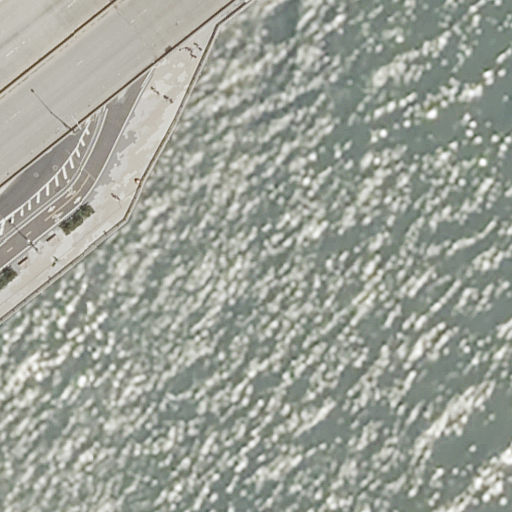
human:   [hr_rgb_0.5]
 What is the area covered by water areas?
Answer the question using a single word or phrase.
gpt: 8756m2

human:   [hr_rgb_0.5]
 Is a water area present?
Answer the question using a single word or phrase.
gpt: yes

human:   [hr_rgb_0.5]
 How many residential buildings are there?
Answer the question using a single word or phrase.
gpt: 0

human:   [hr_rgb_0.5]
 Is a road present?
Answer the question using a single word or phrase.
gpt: yes

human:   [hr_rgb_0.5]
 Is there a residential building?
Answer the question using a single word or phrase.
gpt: no

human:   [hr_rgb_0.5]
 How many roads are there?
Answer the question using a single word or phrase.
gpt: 10

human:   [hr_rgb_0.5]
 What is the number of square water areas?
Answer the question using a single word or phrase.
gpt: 0

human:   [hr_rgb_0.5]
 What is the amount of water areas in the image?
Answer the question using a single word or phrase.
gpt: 1

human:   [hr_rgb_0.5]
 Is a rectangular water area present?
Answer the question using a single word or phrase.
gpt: no

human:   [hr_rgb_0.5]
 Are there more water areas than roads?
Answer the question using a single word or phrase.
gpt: no

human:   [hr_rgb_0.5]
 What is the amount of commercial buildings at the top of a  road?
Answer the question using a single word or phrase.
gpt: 0

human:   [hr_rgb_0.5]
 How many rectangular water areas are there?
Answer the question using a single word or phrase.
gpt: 0

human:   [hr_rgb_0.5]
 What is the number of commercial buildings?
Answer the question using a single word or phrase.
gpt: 0

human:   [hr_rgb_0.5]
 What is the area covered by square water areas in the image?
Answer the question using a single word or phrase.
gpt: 0m2

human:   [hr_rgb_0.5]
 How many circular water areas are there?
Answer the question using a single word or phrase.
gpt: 0

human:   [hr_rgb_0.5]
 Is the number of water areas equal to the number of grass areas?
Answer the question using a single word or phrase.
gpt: no

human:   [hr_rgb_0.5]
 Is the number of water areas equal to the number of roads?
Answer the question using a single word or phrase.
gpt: no

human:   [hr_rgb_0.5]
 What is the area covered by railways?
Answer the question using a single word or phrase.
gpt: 0m2

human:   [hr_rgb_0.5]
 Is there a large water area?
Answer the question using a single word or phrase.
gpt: yes

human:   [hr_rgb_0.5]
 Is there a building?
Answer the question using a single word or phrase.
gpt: no

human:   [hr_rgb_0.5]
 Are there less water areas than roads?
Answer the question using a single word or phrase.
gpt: yes

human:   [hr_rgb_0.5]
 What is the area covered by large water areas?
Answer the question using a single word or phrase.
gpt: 8756m2

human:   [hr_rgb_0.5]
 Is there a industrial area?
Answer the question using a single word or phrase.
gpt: no

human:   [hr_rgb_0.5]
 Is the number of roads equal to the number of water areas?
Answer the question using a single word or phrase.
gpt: no

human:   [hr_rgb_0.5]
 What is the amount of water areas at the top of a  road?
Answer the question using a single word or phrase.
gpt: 0

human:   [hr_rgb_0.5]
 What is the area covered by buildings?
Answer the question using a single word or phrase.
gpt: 0m2

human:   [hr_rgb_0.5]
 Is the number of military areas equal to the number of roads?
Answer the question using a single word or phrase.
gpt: no

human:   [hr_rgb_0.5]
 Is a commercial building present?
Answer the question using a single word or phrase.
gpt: no

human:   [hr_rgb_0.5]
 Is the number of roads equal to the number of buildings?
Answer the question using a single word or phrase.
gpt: no

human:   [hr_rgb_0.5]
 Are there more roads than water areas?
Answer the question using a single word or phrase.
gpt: yes

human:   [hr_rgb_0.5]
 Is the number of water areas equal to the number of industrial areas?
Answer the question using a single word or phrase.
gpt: no

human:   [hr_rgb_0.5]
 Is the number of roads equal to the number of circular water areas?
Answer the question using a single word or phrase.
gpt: no

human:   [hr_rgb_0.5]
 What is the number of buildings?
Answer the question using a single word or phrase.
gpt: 0

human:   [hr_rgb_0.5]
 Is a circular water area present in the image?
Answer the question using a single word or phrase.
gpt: no

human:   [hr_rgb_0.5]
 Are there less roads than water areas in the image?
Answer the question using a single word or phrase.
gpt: no

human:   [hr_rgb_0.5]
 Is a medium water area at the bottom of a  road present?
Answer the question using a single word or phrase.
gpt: no

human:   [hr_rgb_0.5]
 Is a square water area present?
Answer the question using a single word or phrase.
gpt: no

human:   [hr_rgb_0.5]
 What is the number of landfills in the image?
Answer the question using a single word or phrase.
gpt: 0

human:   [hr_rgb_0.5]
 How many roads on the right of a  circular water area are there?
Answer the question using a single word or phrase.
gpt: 0

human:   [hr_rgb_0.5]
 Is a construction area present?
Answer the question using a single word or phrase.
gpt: no

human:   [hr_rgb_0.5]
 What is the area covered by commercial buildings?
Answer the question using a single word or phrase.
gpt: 0m2

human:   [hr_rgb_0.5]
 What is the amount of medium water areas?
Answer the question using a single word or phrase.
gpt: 0

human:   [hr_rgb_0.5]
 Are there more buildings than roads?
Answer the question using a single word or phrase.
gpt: no

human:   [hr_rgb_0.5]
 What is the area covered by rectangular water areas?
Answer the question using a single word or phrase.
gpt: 0m2

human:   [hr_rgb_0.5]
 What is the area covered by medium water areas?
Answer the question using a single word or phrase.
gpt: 0m2

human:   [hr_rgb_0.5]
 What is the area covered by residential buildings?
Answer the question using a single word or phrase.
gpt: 0m2

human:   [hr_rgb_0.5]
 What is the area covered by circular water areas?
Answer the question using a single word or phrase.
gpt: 0m2

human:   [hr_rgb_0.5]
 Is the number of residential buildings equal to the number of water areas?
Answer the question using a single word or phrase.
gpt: no

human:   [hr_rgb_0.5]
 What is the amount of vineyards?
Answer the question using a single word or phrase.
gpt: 0

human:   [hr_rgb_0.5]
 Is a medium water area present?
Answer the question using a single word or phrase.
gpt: no

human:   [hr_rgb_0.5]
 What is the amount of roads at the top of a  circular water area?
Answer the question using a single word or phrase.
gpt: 0

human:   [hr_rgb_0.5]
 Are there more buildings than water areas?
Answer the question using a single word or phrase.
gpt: no

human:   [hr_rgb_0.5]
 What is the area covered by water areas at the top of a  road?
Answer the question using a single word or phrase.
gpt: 0m2

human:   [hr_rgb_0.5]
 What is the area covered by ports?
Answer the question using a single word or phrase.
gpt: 0m2

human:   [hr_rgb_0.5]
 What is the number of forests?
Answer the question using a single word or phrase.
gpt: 0

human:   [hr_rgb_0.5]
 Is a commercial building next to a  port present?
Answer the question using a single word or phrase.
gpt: no

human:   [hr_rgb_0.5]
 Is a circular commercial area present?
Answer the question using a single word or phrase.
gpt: no

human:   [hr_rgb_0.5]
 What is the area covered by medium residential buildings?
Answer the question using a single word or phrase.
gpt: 0m2

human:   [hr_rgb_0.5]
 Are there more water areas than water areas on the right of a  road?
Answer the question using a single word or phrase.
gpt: yes

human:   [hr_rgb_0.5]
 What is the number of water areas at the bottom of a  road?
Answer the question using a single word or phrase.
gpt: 0

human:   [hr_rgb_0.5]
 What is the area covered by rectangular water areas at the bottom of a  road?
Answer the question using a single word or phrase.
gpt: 0m2

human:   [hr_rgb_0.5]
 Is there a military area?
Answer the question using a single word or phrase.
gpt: no

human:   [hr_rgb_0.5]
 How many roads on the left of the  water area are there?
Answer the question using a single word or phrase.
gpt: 10

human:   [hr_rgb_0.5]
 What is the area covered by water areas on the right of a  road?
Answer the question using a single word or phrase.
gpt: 0m2